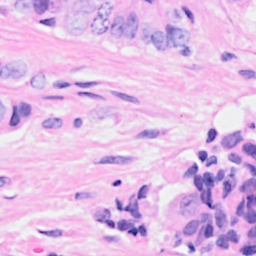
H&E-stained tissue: Breast